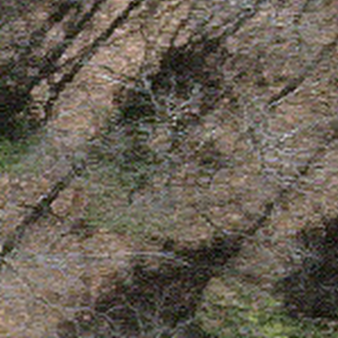
Label: other